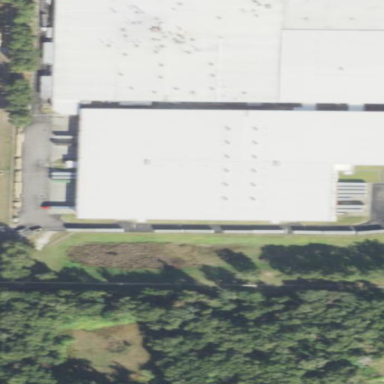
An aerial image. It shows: Commercial building.